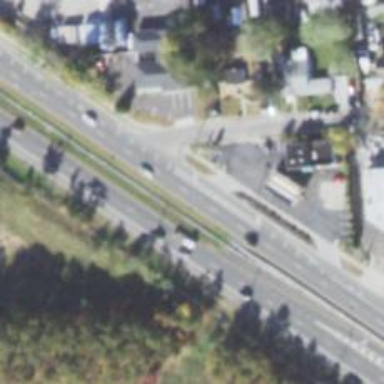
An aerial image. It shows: Asphalt road designated as trunk highway.